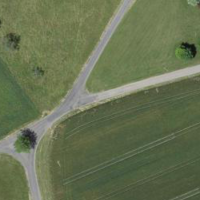
EUNIS habitat code: 24
Species observed at this site:
Brassica napus